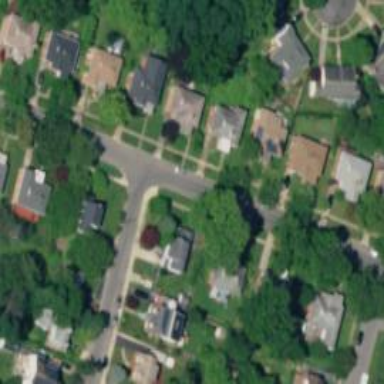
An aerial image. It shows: Residential road with asphalt surface and separate sidewalk.